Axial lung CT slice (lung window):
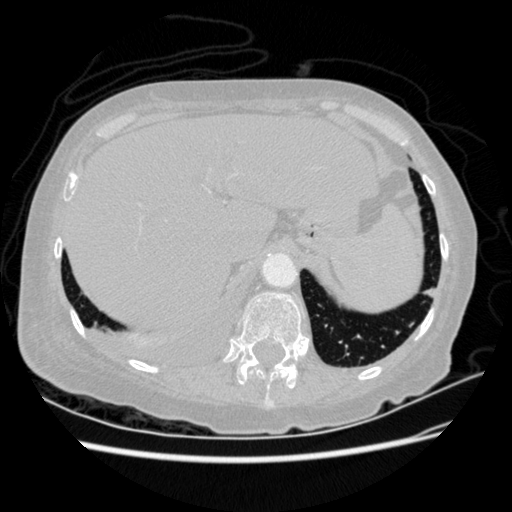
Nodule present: no